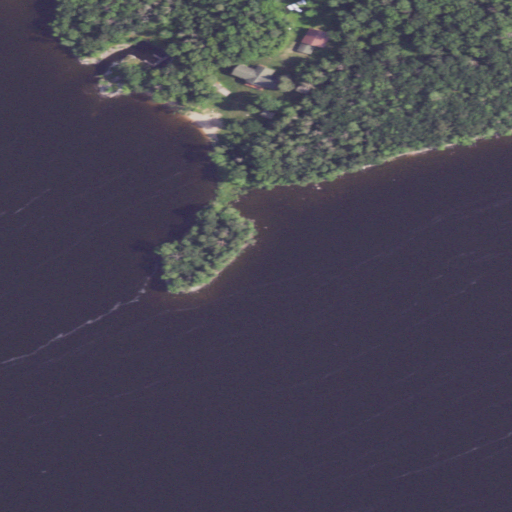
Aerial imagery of island in Minnesota named Marian Island containing open water, deciduous forest, woody wetlands, herbaceous wetlands, and shrub